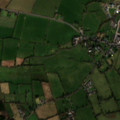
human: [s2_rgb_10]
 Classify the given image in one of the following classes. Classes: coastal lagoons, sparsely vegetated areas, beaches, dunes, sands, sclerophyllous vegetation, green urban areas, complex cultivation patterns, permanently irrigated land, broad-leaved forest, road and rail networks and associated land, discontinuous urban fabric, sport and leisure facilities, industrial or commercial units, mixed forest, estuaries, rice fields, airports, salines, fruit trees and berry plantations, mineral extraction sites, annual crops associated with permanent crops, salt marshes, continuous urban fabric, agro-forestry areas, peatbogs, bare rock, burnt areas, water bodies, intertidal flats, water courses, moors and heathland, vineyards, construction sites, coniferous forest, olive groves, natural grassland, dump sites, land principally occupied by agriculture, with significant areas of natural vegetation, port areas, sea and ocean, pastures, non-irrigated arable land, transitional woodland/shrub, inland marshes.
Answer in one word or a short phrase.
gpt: non-irrigated arable land, pastures, mixed forest